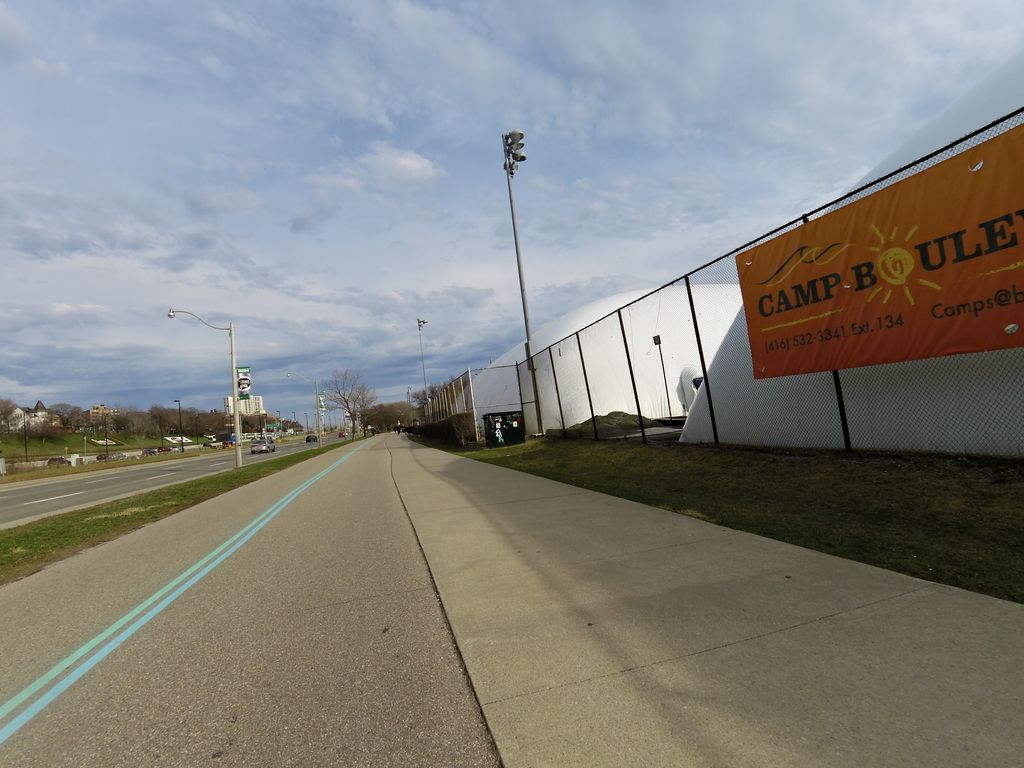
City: toronto